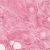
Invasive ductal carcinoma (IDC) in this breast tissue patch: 0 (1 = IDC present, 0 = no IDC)